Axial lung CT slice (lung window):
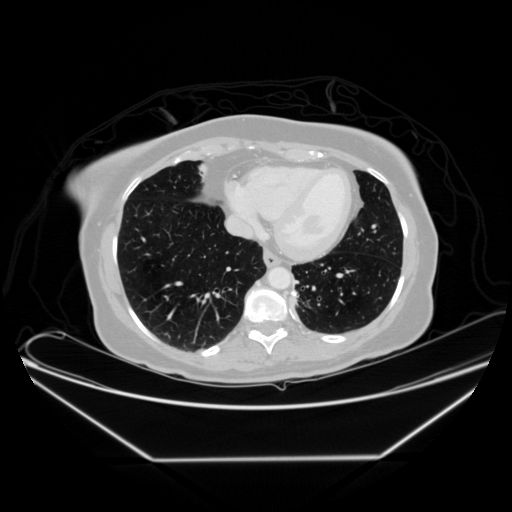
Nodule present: no